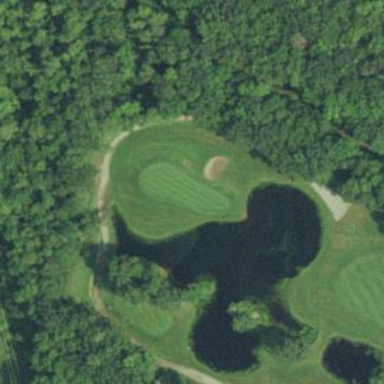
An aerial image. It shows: Golf hole.